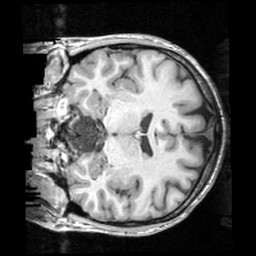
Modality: T1w
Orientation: coronal
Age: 27
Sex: male
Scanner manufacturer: siemens
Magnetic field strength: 3 T
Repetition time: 1.62 s
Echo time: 0.003 s